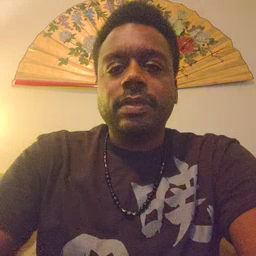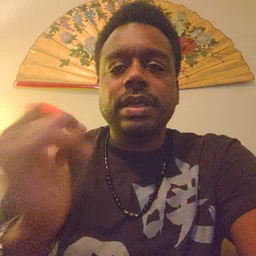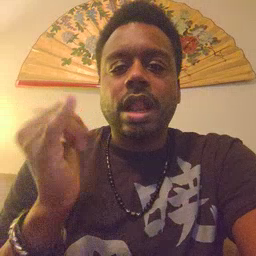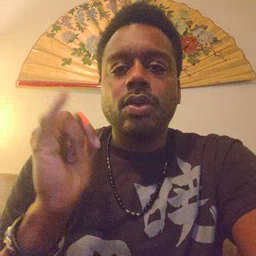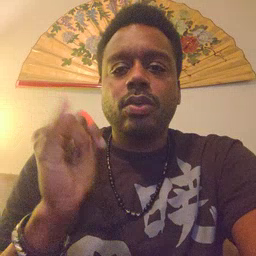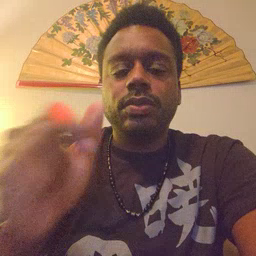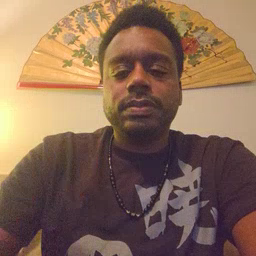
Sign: yellow